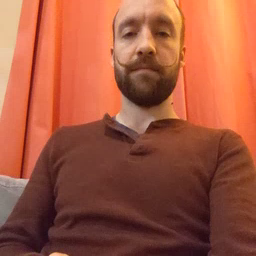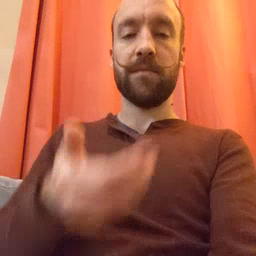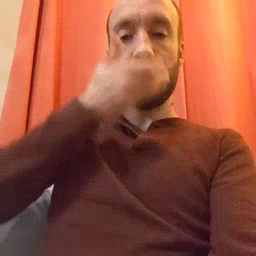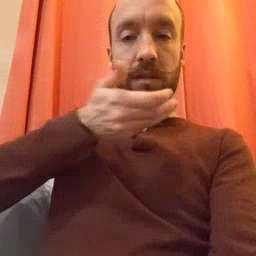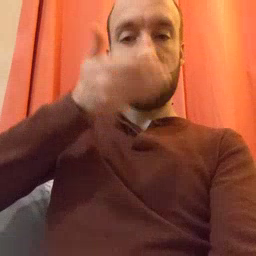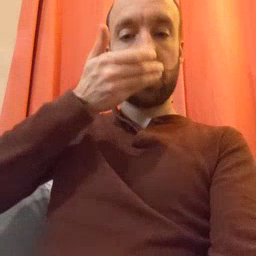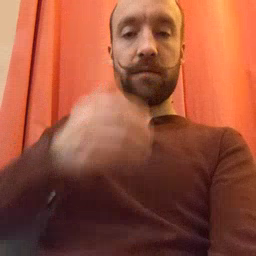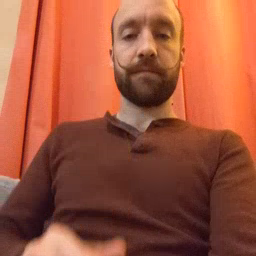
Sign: cereal